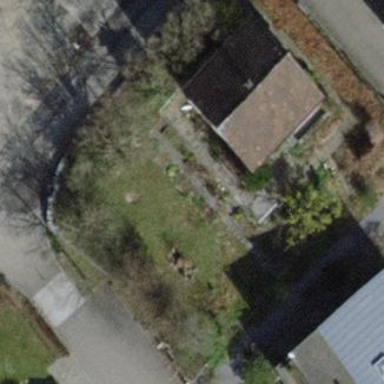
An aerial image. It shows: Detached building.